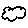
Label: cloud